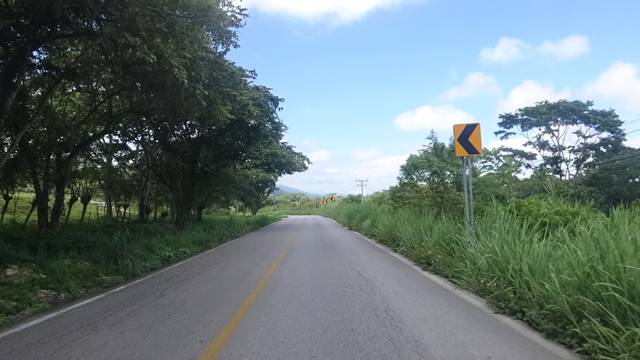
Region: Mexico
Coordinates: 17.484, -91.969